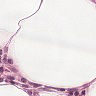
Metastatic tissue present: no